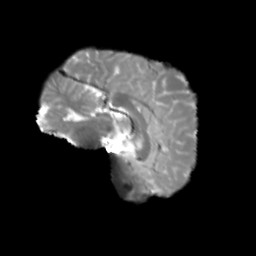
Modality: T2w
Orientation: sagittal
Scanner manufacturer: siemens
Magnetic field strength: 3 T
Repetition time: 4 s
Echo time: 0.0594 s